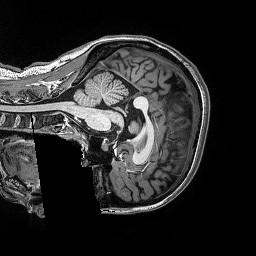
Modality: T1w
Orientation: sagittal
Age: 21
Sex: female
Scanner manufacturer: siemens
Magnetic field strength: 3 T
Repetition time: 2.53 s
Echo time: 0.0033 s